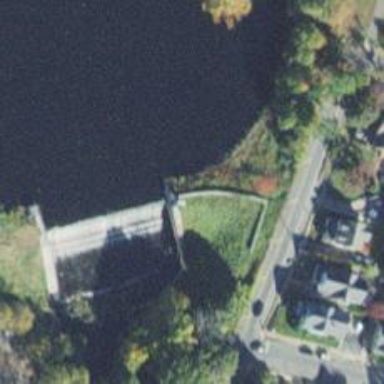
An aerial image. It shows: Dam along waterway.